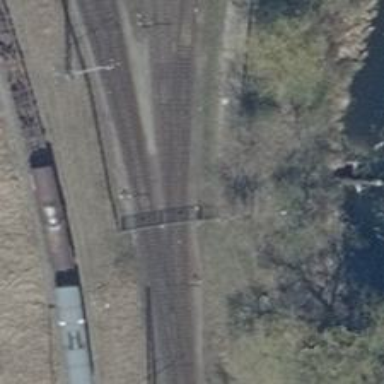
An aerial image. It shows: Rail spur service.